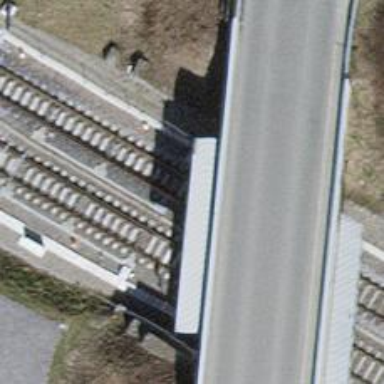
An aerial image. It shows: Railway switch.